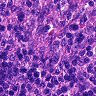
Metastatic tissue present: no